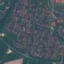
Land use / land cover class: Residential